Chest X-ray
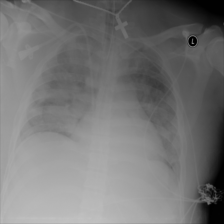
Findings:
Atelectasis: negative
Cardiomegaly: negative
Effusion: negative
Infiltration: positive
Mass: negative
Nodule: negative
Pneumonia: positive
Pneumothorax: negative
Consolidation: negative
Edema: positive
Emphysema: negative
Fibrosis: negative
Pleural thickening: negative
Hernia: negative